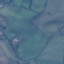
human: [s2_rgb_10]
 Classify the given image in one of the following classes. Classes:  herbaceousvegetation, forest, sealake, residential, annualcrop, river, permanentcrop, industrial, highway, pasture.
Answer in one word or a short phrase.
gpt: Pasture